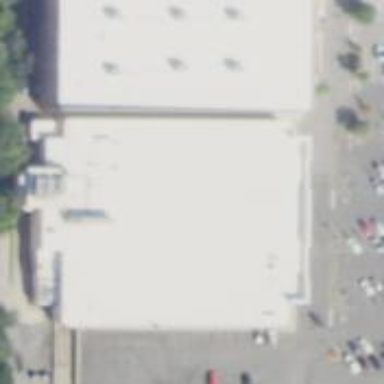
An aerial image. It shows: Retail building housing supermarket.